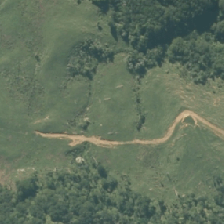
Land cover: high_producing_grassland